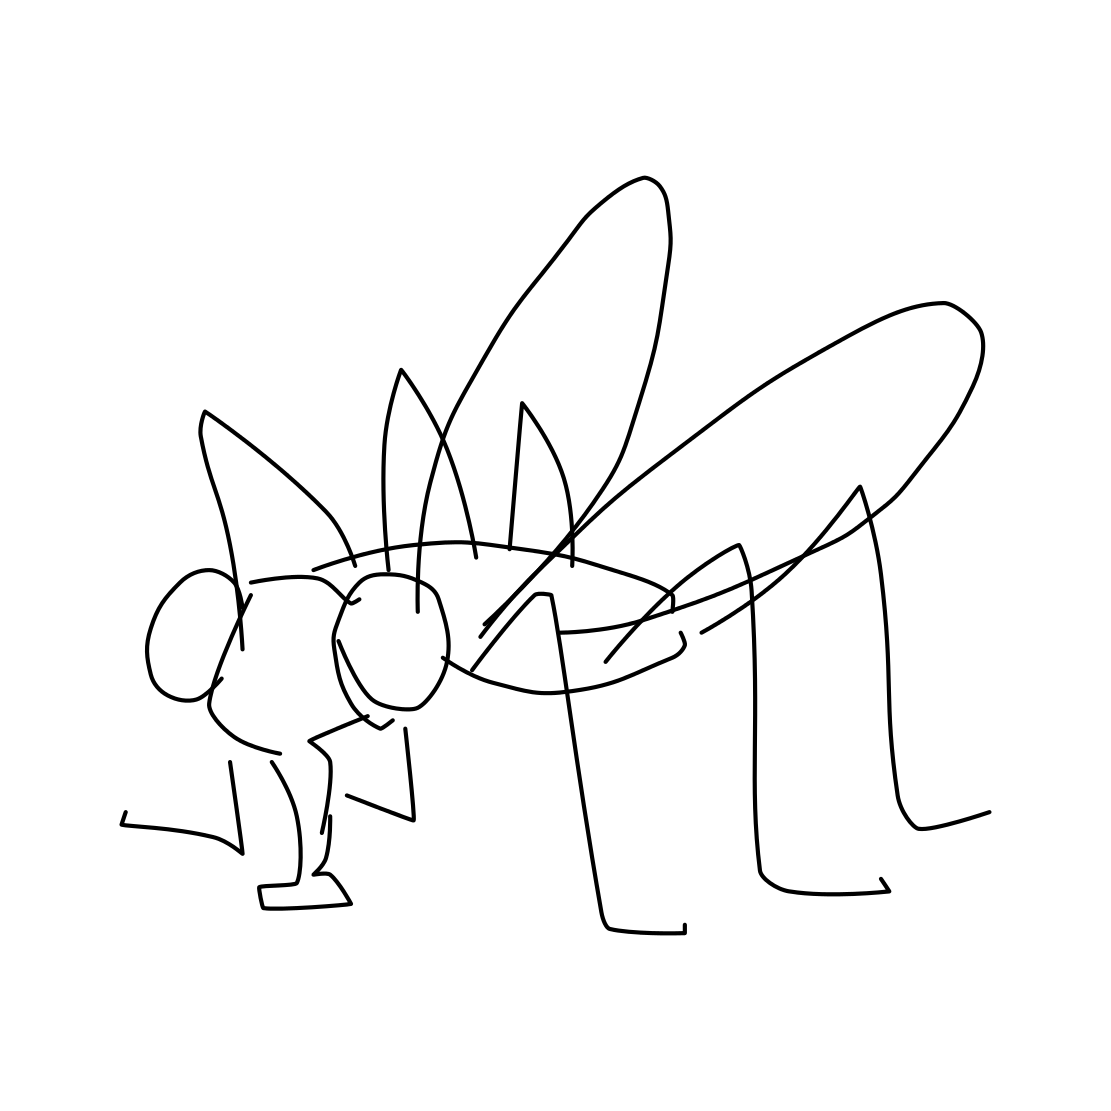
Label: mosquito